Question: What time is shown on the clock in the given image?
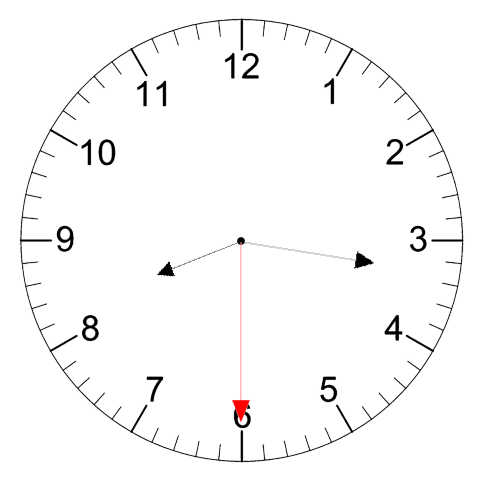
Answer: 08:16:30